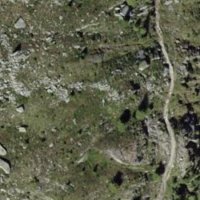
EUNIS habitat code: 26
Species observed at this site:
Leontopodium nivale